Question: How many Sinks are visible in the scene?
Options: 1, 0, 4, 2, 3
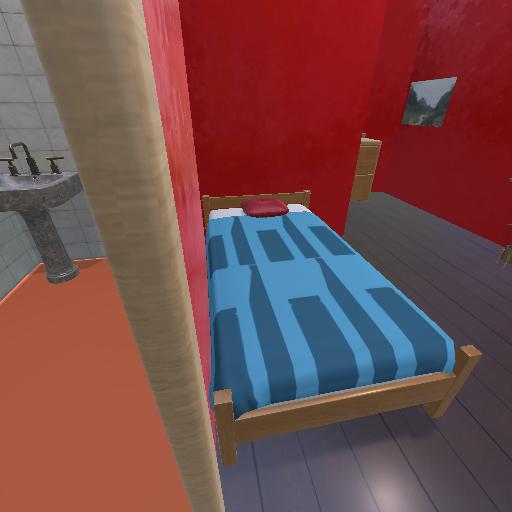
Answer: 1